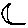
Label: moon